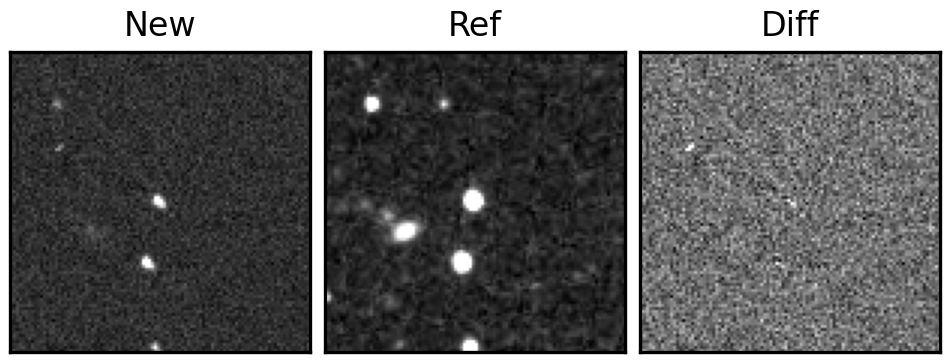
Label: real